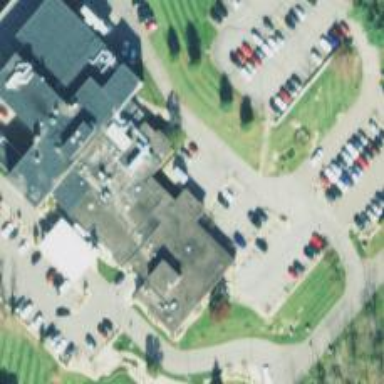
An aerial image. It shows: Hospital building.